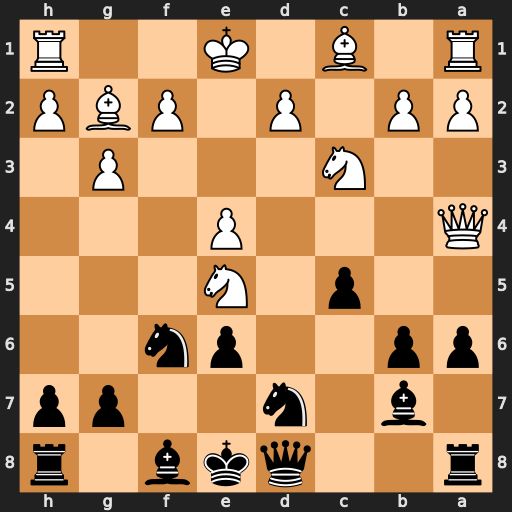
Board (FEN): r2qkb1r/1b1n2pp/pp2pn2/2p1N3/Q3P3/2N3P1/PP1P1PBP/R1B1K2R
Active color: b
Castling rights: KQkq
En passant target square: -
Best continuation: b5 Nxb5 axb5